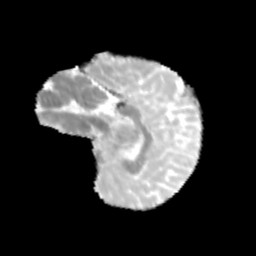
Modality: MD
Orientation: sagittal
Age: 9
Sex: male
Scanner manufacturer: siemens
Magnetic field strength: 3 T
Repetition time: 3.8 s
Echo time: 0.07 s